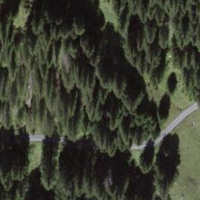
EUNIS habitat code: 43
Species observed at this site:
Pimpinella major